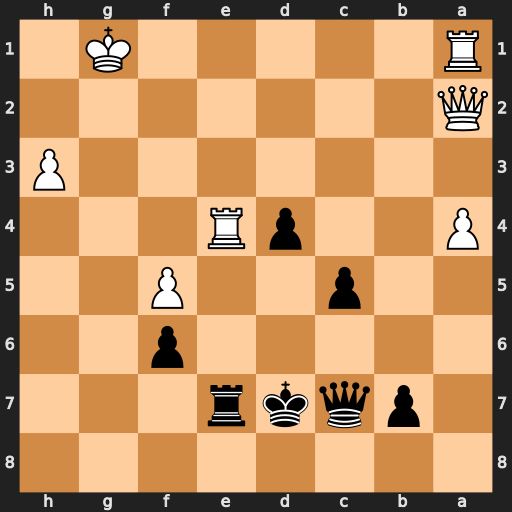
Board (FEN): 8/1pqkr3/5p2/2p2P2/P2pR3/7P/Q7/R5K1
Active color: b
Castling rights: -
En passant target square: -
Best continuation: Qg3+ Qg2 Qxg2+ Kxg2 Rxe4